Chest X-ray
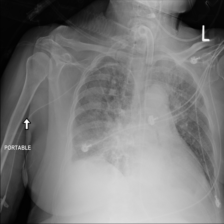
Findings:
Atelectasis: negative
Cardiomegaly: negative
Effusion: positive
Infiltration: positive
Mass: negative
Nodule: negative
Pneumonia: negative
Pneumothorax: negative
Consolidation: negative
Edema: negative
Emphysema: negative
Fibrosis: negative
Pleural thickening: negative
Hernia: negative